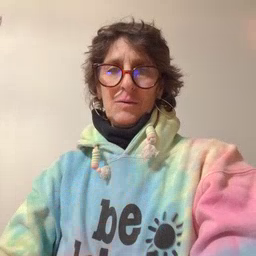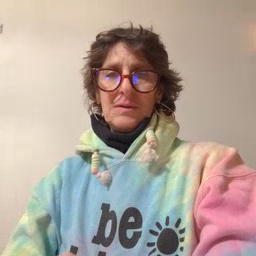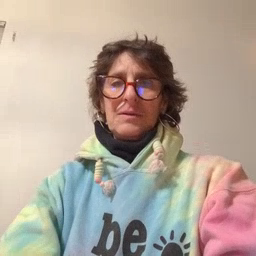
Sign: hungry